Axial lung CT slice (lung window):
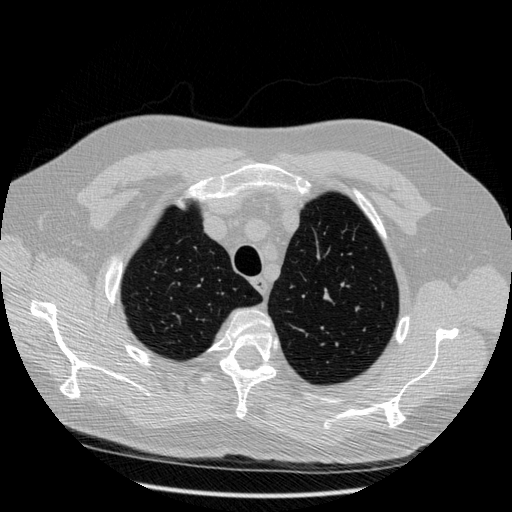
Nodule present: no